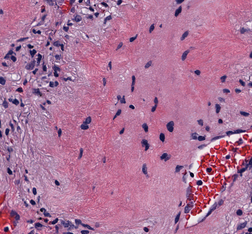
Tumor epithelial tissue: no
Tumor-associated stroma tissue: yes
Normal tissue: no